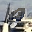
Label: 9